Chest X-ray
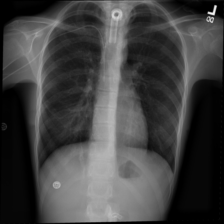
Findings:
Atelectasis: negative
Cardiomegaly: negative
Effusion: negative
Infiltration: negative
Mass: negative
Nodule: negative
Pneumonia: negative
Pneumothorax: negative
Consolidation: negative
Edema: negative
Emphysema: negative
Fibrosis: negative
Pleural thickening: negative
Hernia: negative